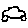
Label: car